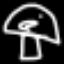
Label: mushroom